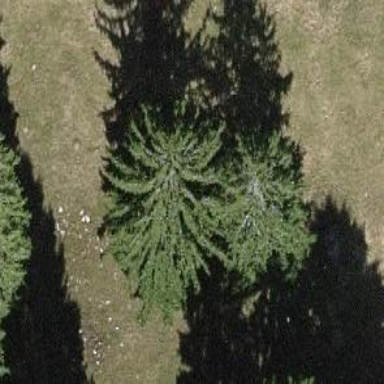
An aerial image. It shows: Single tag "natural: tree."